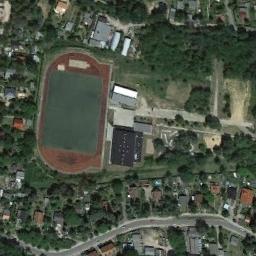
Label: ground_track_field